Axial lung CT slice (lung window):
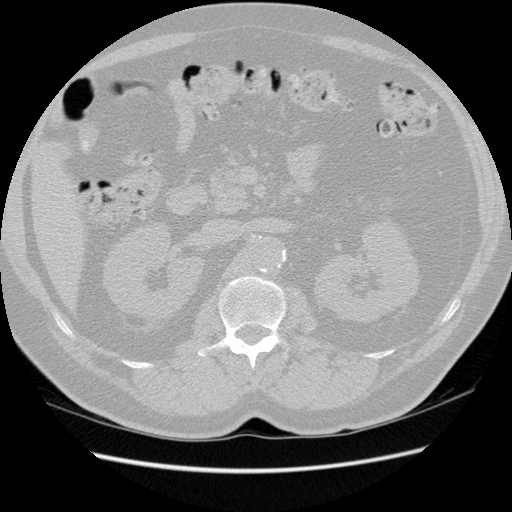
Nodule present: no